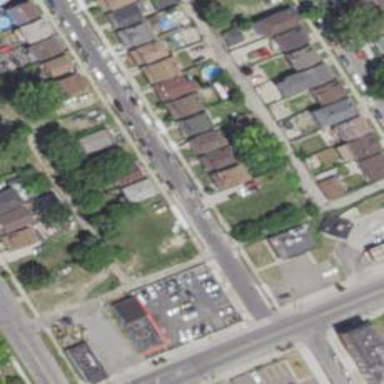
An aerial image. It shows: Alley classified as service road.